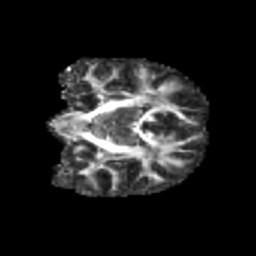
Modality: FA
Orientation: coronal
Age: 11
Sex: female
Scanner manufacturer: siemens
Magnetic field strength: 3 T
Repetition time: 3.8 s
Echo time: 0.07 s